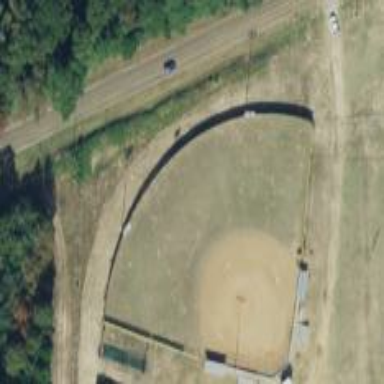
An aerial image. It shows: Baseball pitch for leisure land.